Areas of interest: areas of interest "Feather Wing Badminton Court"
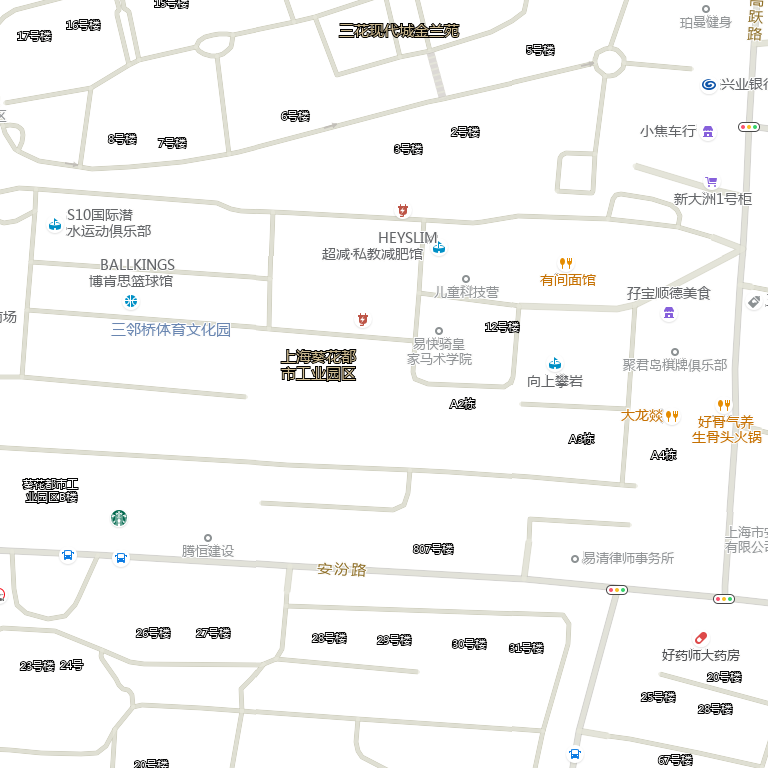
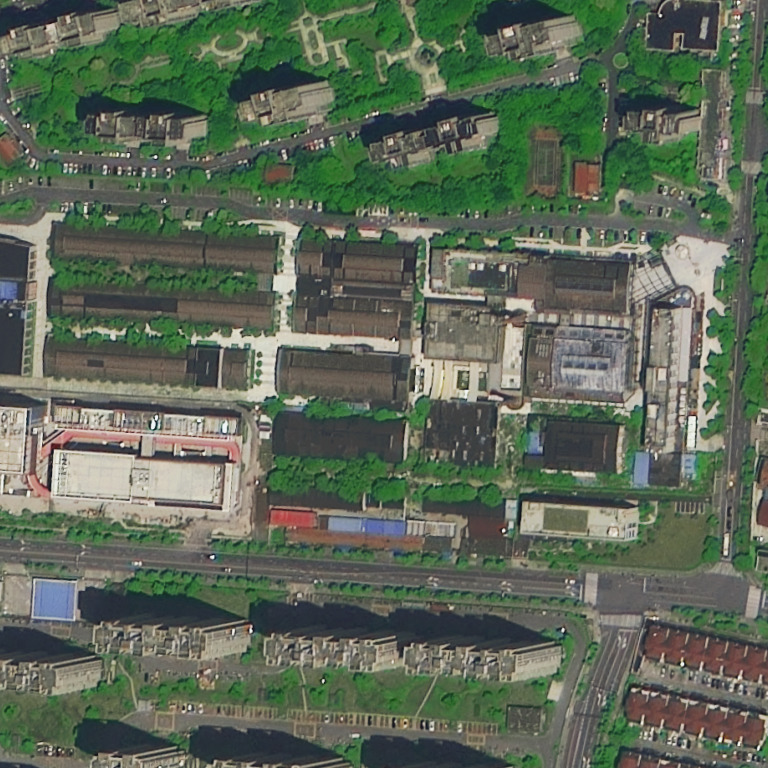